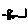
Label: tree